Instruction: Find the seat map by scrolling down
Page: seats
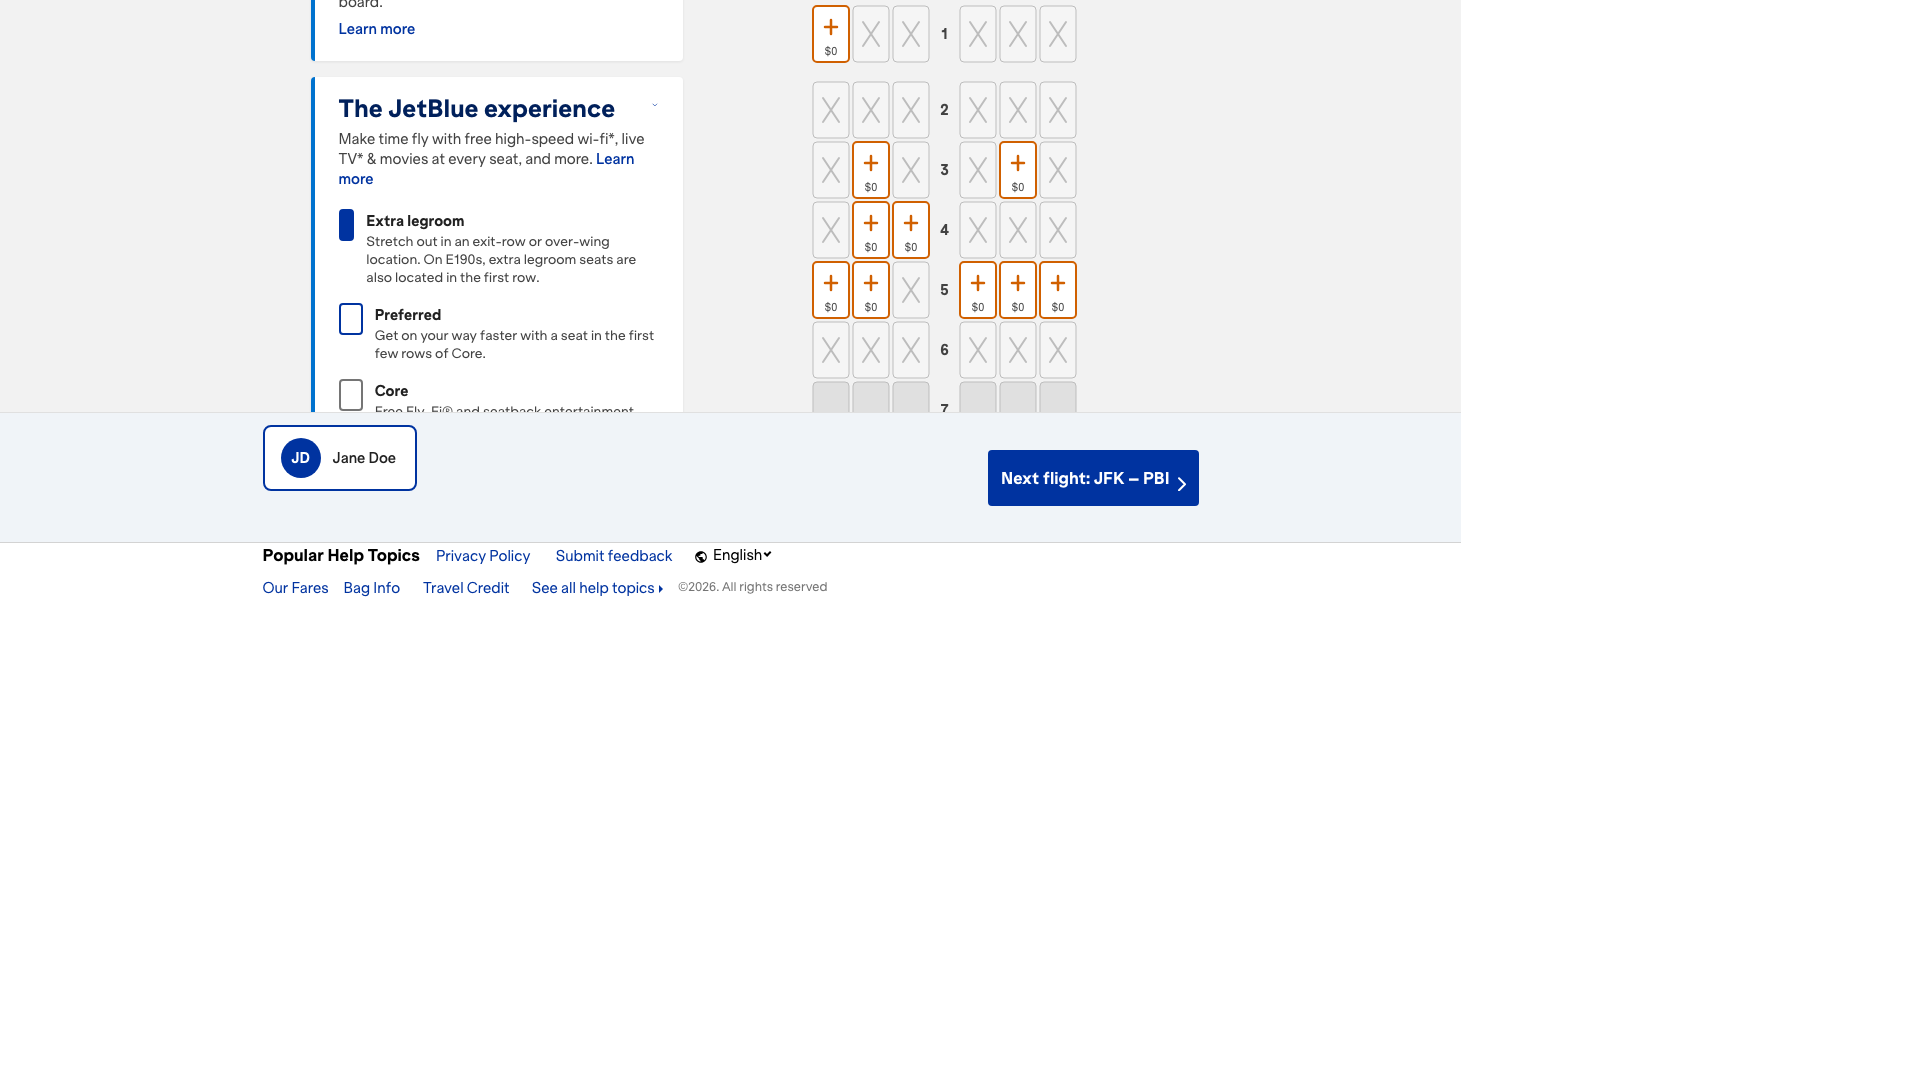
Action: scroll